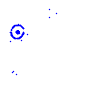
Particle: pion